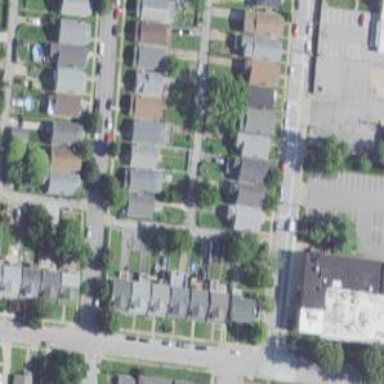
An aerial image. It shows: Alley classified as service road.